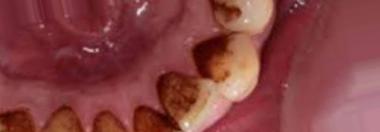
Condition: Tooth Discoloration